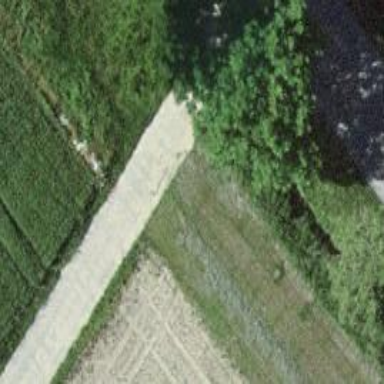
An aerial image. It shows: Track road on bridge with grade 1 track type.